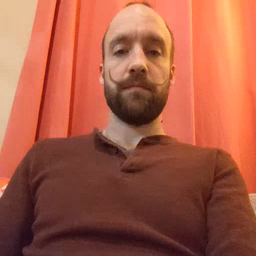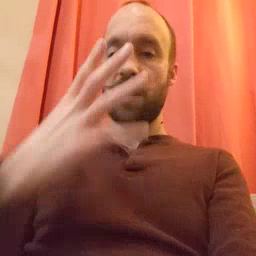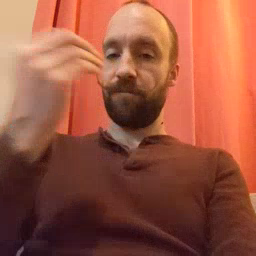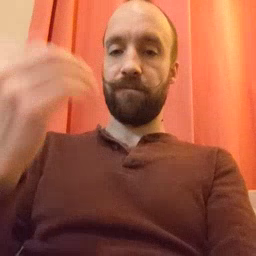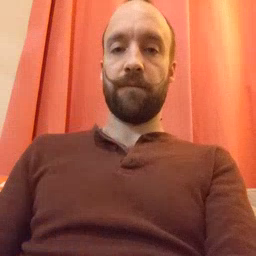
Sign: wolf